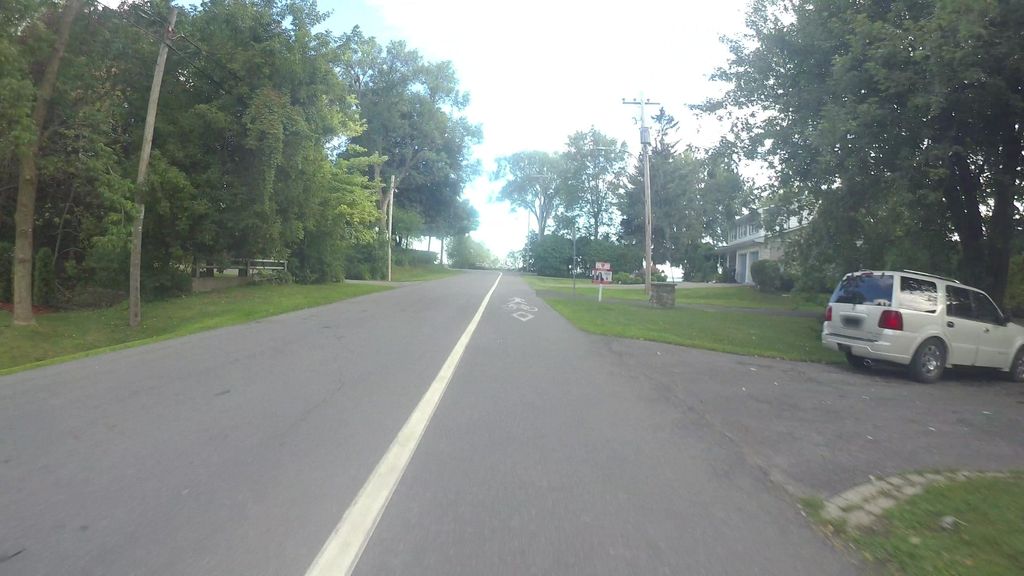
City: montreal